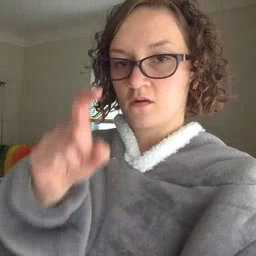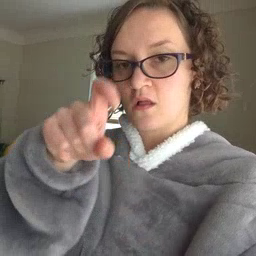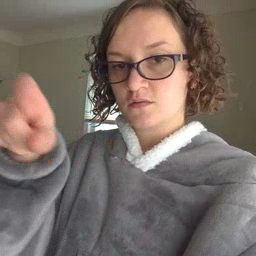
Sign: closet